Question: What is the measurement shown in the image?
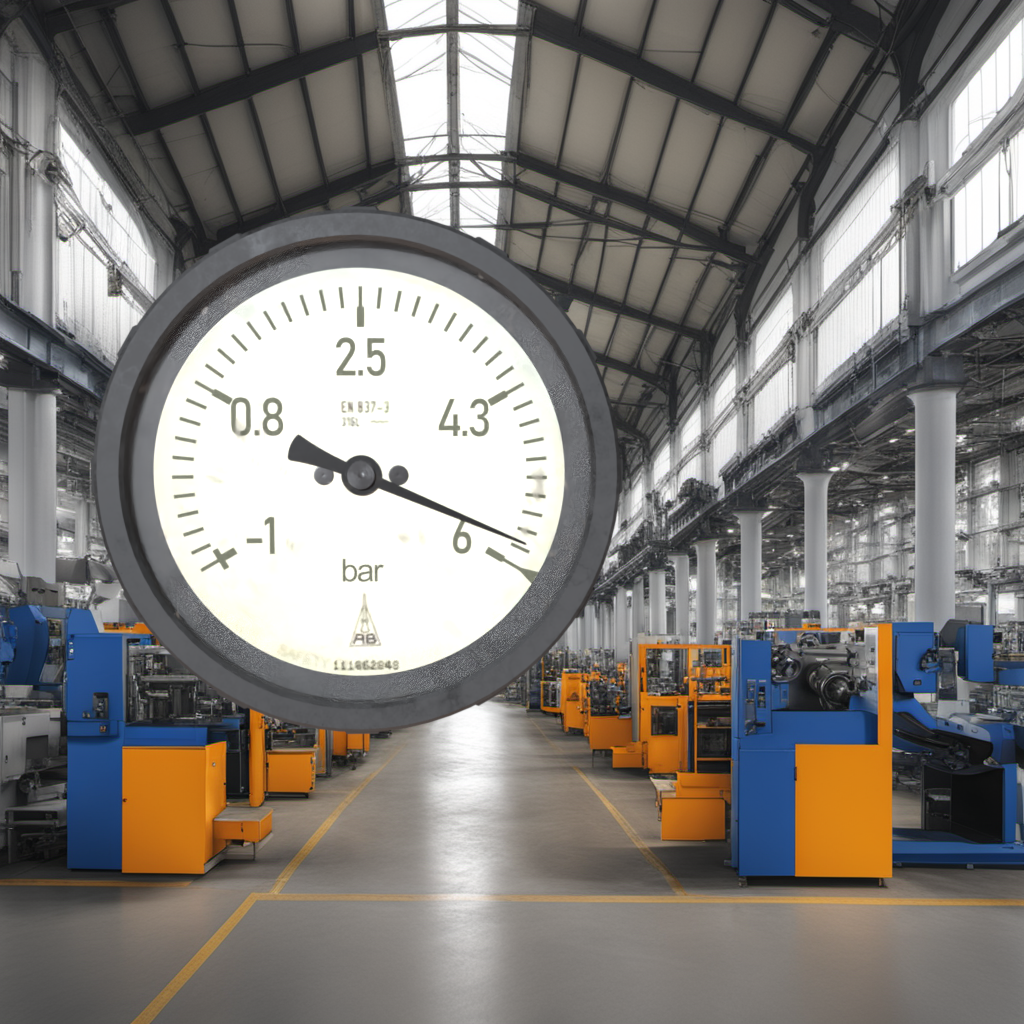
Answer: The result is 5.76
Question: What is the value range of the measurement in the image?
Answer: The range is from -1 to 6
Question: What is the minimum and maximum value range of this measurement?
Answer: The minimum value is -1 and the maximum value is 6